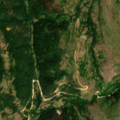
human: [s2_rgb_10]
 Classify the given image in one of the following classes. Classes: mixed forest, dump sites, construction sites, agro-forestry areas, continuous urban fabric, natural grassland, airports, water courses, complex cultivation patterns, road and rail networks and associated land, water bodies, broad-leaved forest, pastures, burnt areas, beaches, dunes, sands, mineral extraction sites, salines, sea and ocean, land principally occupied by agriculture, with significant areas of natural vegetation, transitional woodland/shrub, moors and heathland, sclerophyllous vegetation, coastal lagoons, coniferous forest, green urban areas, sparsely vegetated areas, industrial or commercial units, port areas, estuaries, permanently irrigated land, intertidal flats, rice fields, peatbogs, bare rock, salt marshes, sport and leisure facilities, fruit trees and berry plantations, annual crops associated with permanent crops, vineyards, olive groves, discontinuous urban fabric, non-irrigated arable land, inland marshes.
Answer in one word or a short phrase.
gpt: pastures, land principally occupied by agriculture, with significant areas of natural vegetation, coniferous forest, mixed forest, transitional woodland/shrub